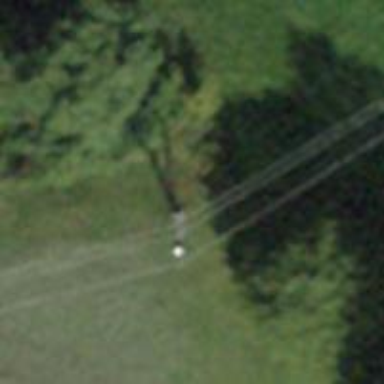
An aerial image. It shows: Power pole.